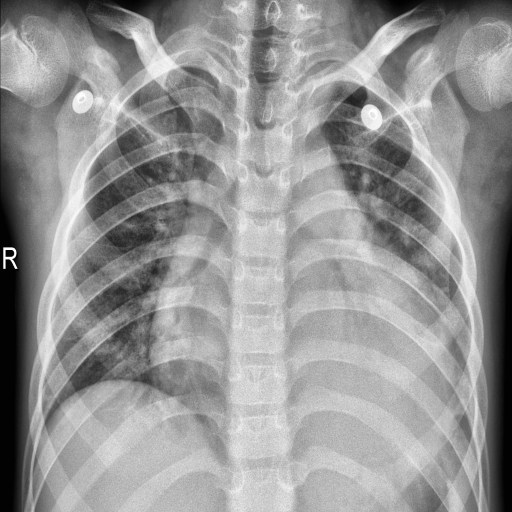
Finding: PNEUMONIA